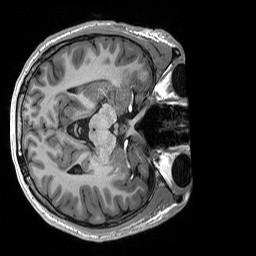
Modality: T1w
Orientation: axial
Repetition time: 8 s
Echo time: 0.066 s